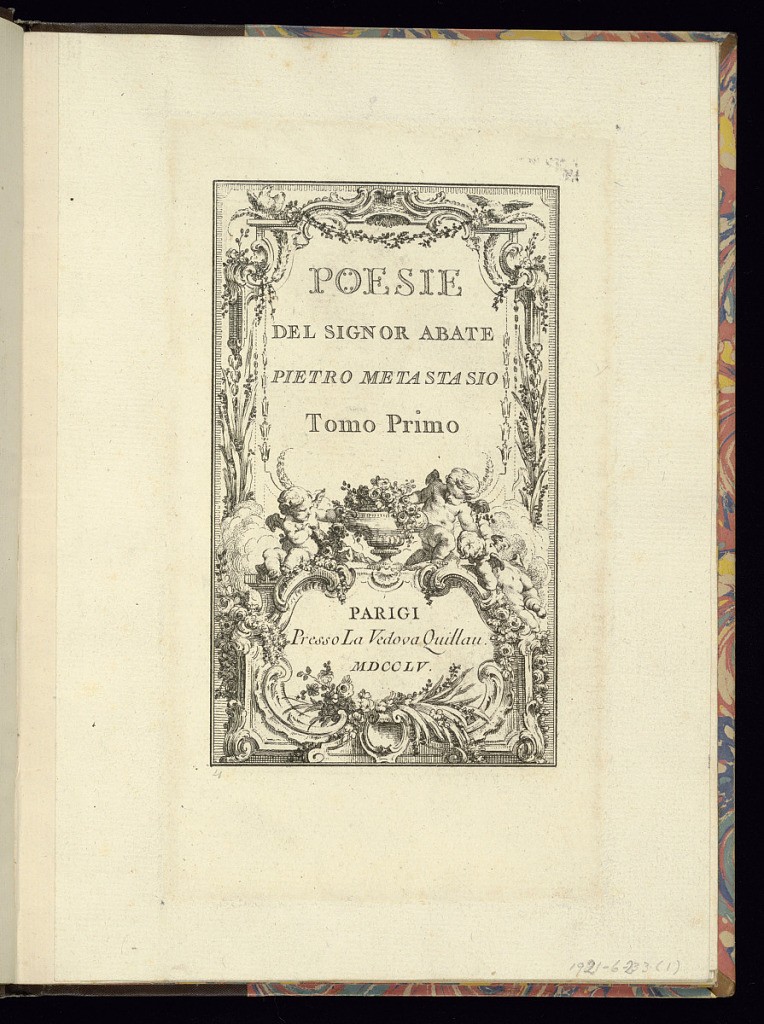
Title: Title Page
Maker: Pietro Metastasio, Italian, 1698 – 1782
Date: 1755
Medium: Etching on laid paper
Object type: Print
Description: Title page for the first of ten volumes of poetry by Metastasio. The title, address and date are lettered within a rocaille ornamental border, featuring c-scrolls, shell, scale and acanthus leaf ornament, fleurons, birds, garlands of flowers, a vase with flowers, palm leaves, clouds and three winged putti.